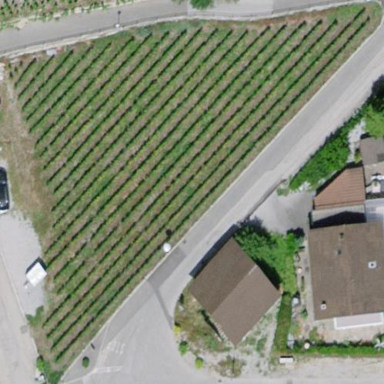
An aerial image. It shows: Vineyard with grape crops.